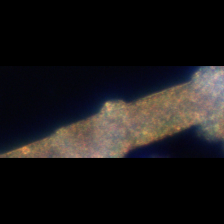
Taxon: Unknown_detritus
Group: Unknown